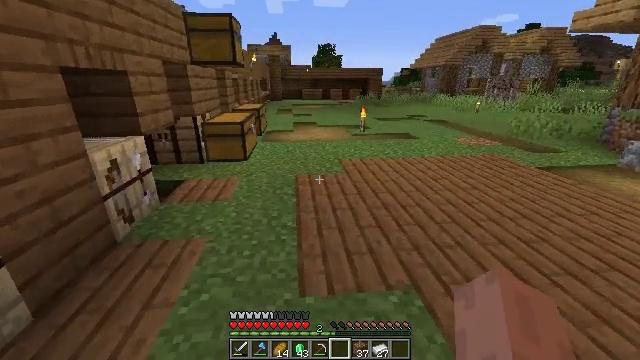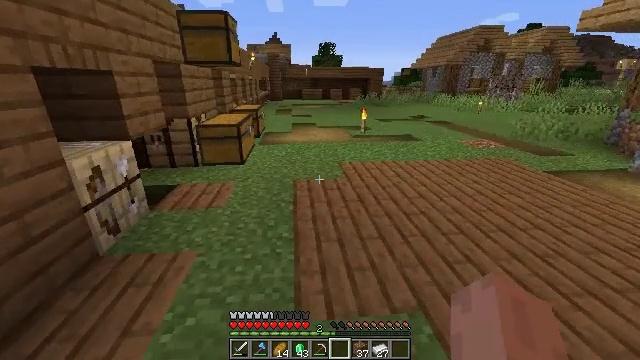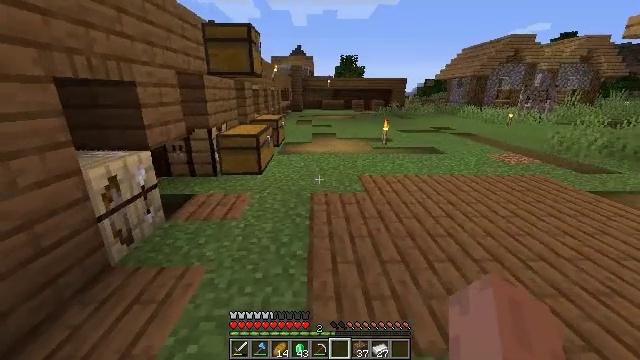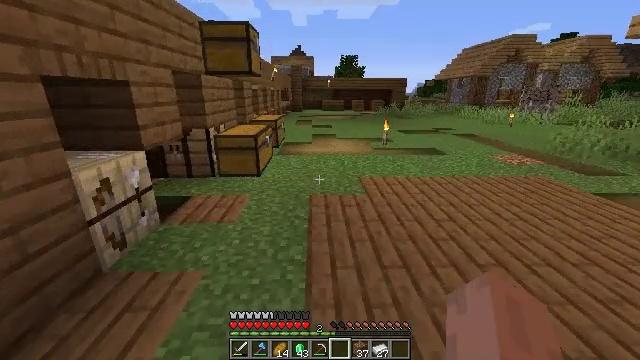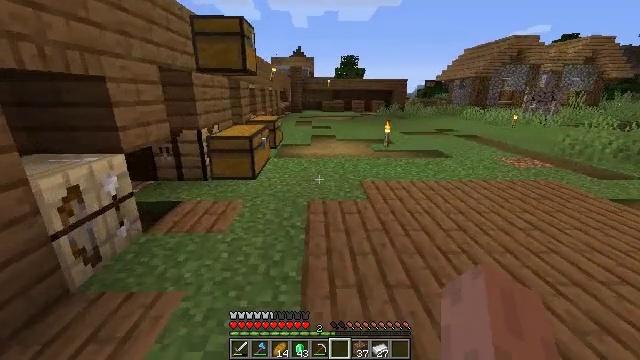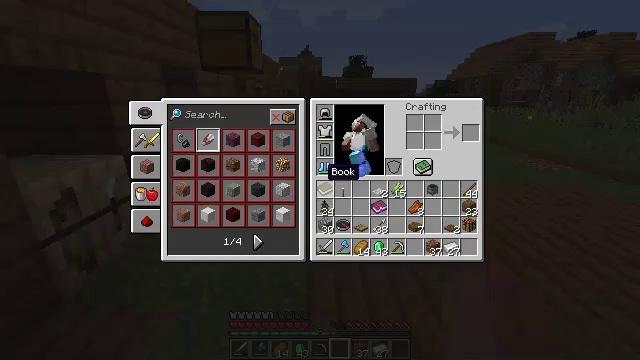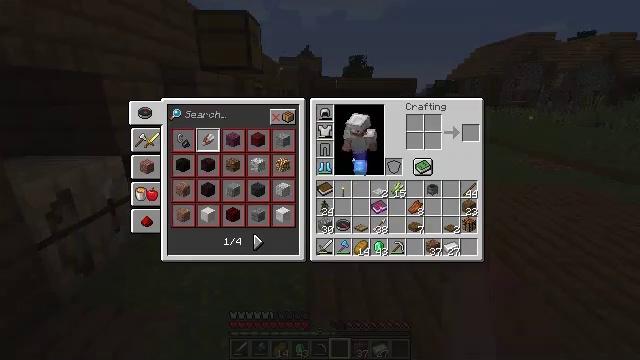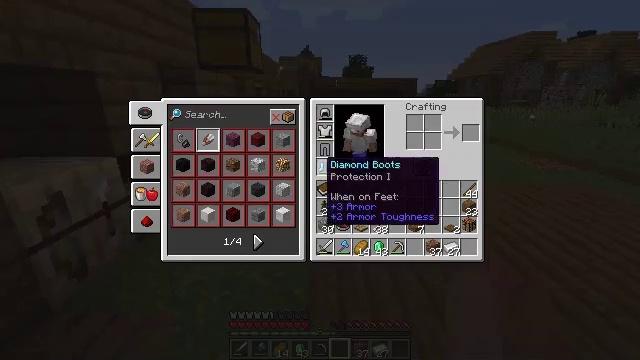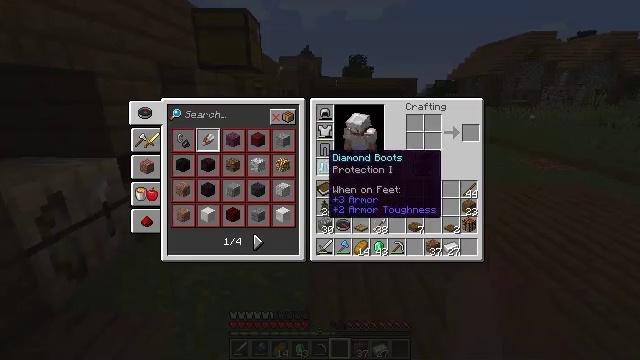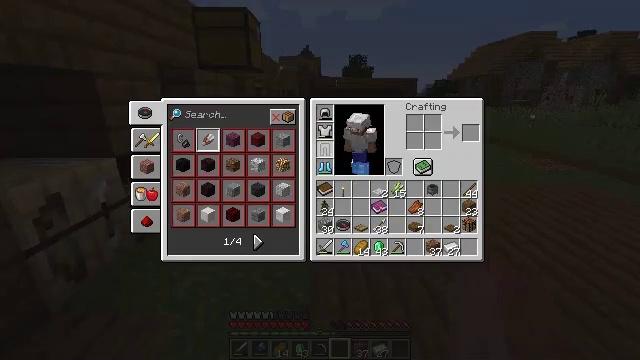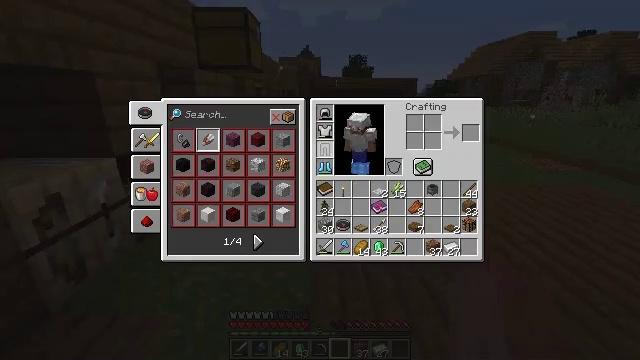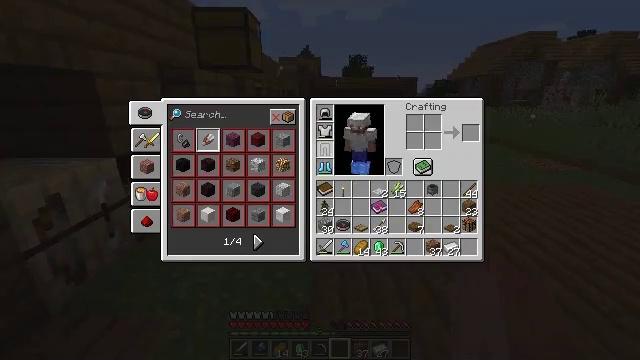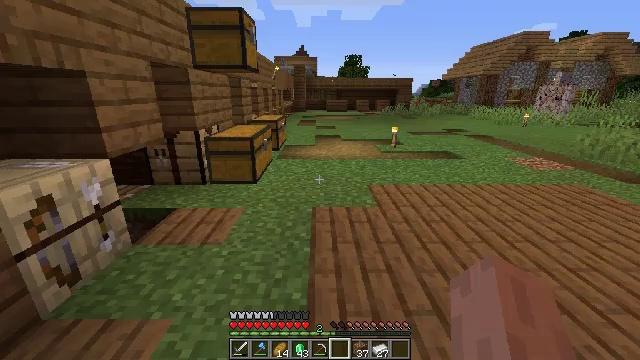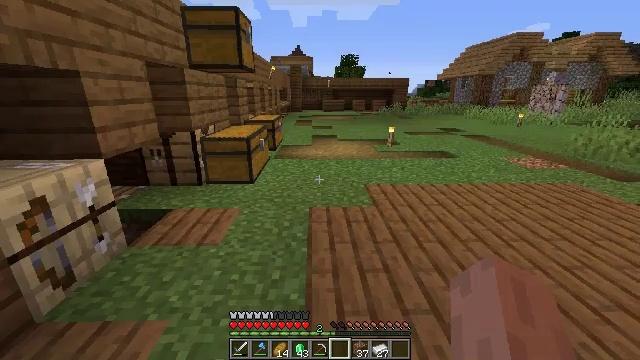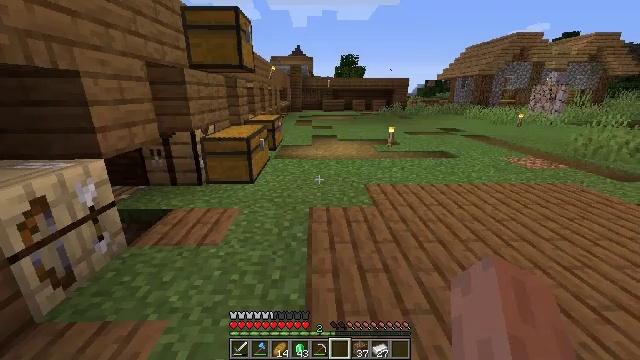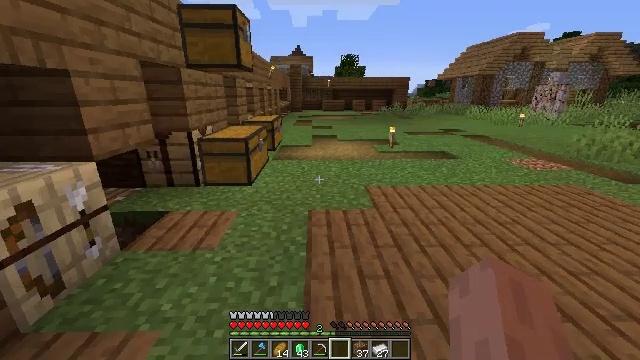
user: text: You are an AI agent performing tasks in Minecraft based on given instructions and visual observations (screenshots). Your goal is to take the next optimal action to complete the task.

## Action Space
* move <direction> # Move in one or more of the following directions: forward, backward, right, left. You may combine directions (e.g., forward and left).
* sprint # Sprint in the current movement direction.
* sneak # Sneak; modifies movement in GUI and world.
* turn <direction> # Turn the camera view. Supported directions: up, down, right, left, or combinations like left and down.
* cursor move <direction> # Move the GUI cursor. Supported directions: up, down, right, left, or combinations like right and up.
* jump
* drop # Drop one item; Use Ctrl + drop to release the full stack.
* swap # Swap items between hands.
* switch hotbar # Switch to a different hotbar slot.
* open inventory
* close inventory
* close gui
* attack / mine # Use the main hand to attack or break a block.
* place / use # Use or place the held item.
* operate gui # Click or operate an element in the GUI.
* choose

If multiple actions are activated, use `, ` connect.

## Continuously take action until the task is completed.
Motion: motion action
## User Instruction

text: Attack the fletching table to break it.
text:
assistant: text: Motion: move forward
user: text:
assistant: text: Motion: move forward, turn left and up
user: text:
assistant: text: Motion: move forward
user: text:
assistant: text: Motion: move forward
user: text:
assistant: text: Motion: move forward, turn left, open inventory
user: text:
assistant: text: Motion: move forward, open inventory
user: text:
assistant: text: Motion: move forward, open inventory
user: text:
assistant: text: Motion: cursor move up
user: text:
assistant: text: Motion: cursor move up
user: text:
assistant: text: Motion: no_op
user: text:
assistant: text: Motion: no_op
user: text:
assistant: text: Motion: close inventory
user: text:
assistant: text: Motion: close inventory
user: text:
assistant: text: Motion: close inventory
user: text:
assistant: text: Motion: move forward
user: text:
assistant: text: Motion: move forward
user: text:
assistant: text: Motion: move forward, sprint
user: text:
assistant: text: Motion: move forward, sprint
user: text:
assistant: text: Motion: move forward, sprint
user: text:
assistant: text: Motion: move forward, sprint, turn left
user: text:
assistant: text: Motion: move forward, sprint, turn left
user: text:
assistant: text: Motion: move forward, sprint, turn left
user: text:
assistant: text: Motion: move forward and move right, sprint, turn left
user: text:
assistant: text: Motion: move forward and move right, sprint, turn left
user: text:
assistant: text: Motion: move forward and move right, turn left
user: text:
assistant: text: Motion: turn left and up
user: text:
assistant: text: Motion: no_op
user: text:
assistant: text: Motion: move forward
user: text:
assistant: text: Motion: move forward, turn left and up
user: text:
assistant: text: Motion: move forward, turn left and up